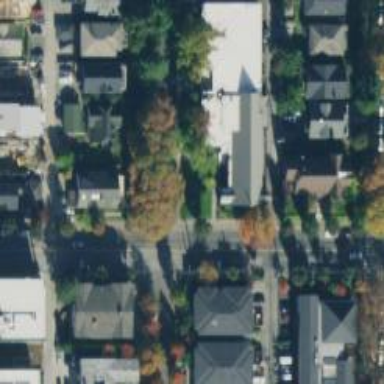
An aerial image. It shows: Tertiary road with separate sidewalk.